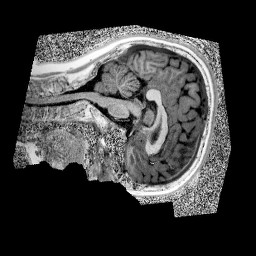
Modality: UNIT1
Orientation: sagittal
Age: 11
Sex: male
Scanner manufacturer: siemens
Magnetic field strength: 3 T
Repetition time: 4 s
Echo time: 0.00299 s